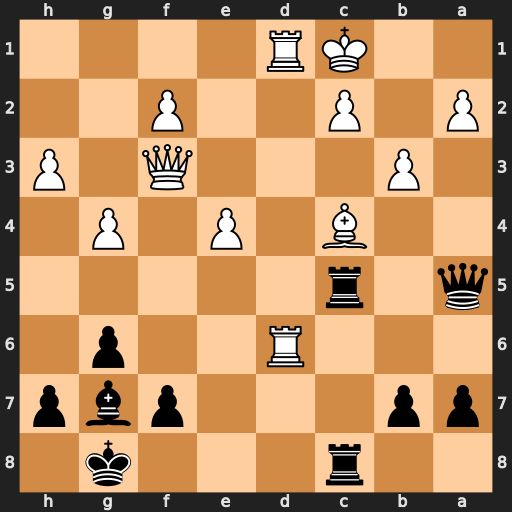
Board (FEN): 2r3k1/pp3pbp/3R2p1/q1r5/2B1P1P1/1P3Q1P/P1P2P2/2KR4
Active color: b
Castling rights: -
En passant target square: -
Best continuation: Qa3+ Kd2 Rxc4